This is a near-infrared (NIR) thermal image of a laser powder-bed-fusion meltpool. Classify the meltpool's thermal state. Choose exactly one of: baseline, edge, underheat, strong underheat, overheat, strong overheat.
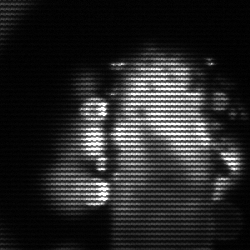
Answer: strong underheat